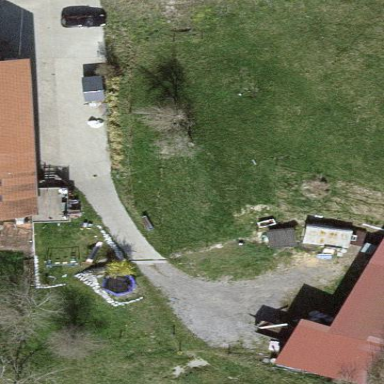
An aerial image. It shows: Farmyard area.